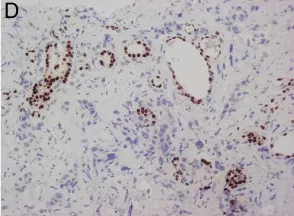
Cytological and histological aspects of the nodule. (D) Thyroid core biopsy (TTF-1, magnitude 200 X): nuclear positivity in follicular cells.
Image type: pathology (immunostaining)